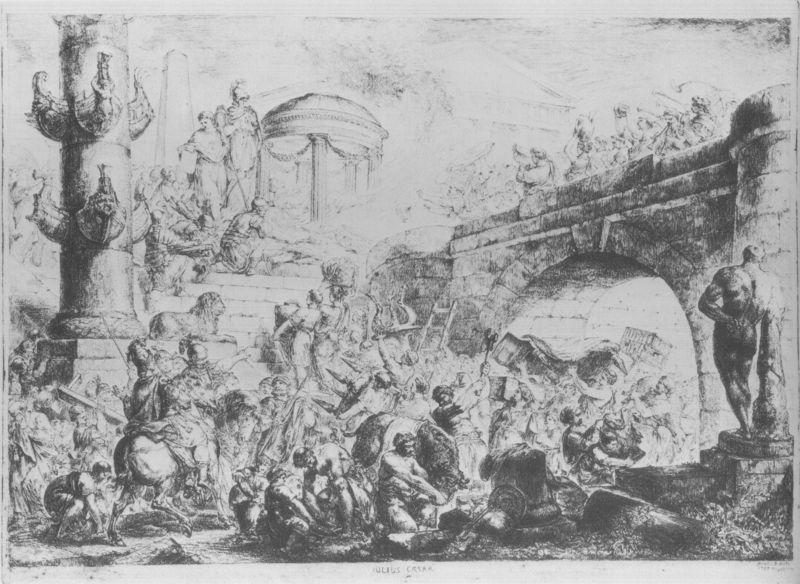
Titel: Die Verbrennung der Leiche des Julius Caesar
Künstler: Bernhard Rode
Standort: Kiel
Institution: Kunsthalle zu Kiel der Christian-Albrechts-Universität
Schlagwörter: akt, feder, gruppe, himmel, kampf, mann, nackt, wasser, weiß, frauen, menschen, sitzen, stadt, frankreich, frau, grau, hell, hut, männer, pfeiler, schwarz, skizze, säule, säulen, zeichnung, park, tier, tiere, fest, leute, masse, menge, versammlung, barock, historie, mensch, rembrandt, sockel, stein, steine, tod, tot, toter, tragen, brücke, boden, figur, girlande, renaissance, brunnen, pferd, pferde, reiter, turm, chaos, skulptur, statue, schiffe, bogen, italien, kisten, arbeiten, mauer, ziegel, grafik, graphik, platz, arbeiter, rundbogen, krieg, leiter, schlacht, treppe, treppen, unruhe, soldaten, stufe, stufen, plastik, podest, tor, arkade, ruine, truhe, antike, kohle, aufruhr, druck, druckgraphik, schwarz-weiss, radierung, stich, raub, revolution, waffen, aufstand, durcheinander, gemetzel, ketten, soldat, tote, getümmel, menschenmasse, tumult, kiste, ruinen, helm, menschenmenge, kämpfen, römer, skulpturen, beugen, quader, beute, toga, hunger, kentaur, verfolgung, historienmalerei, obelisk, gemenge, rode, tempel, löwe, opfer, pavillon, räuber, kupferstich, ochse, tunika, turban, pavillion, herkules, keule, nereiden, mausoleum, pagode, triumphzug, sklaven, monument, herakles, feston, vorzeichnung, zeichnunf, barrock, stick, cäsar, piedestal, rohde, ausgrabung, schiffsbug, truhen, kuoferstich, italenisch, riere, pest, gravüre, menopteros, tollos, rostra, italiel, buf, menschen brüke, obelist, seejungfrauen, wesswss, terppe, plümderung